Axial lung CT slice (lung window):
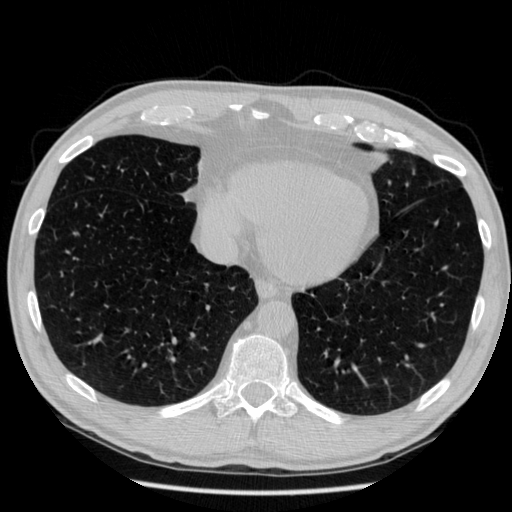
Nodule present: no